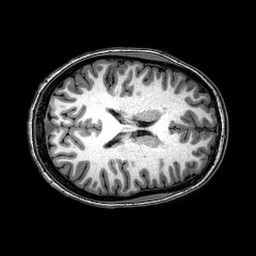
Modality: T1w
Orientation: axial
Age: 19
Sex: female
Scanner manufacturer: philips
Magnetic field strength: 3 T
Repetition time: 0.008252 s
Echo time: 0.00381 s